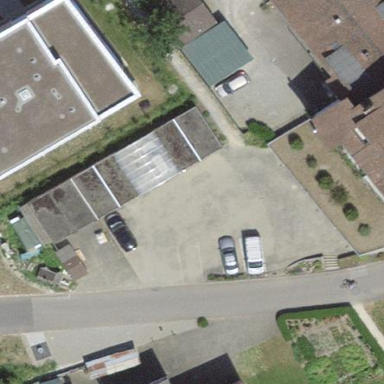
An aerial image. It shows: Garage.